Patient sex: M
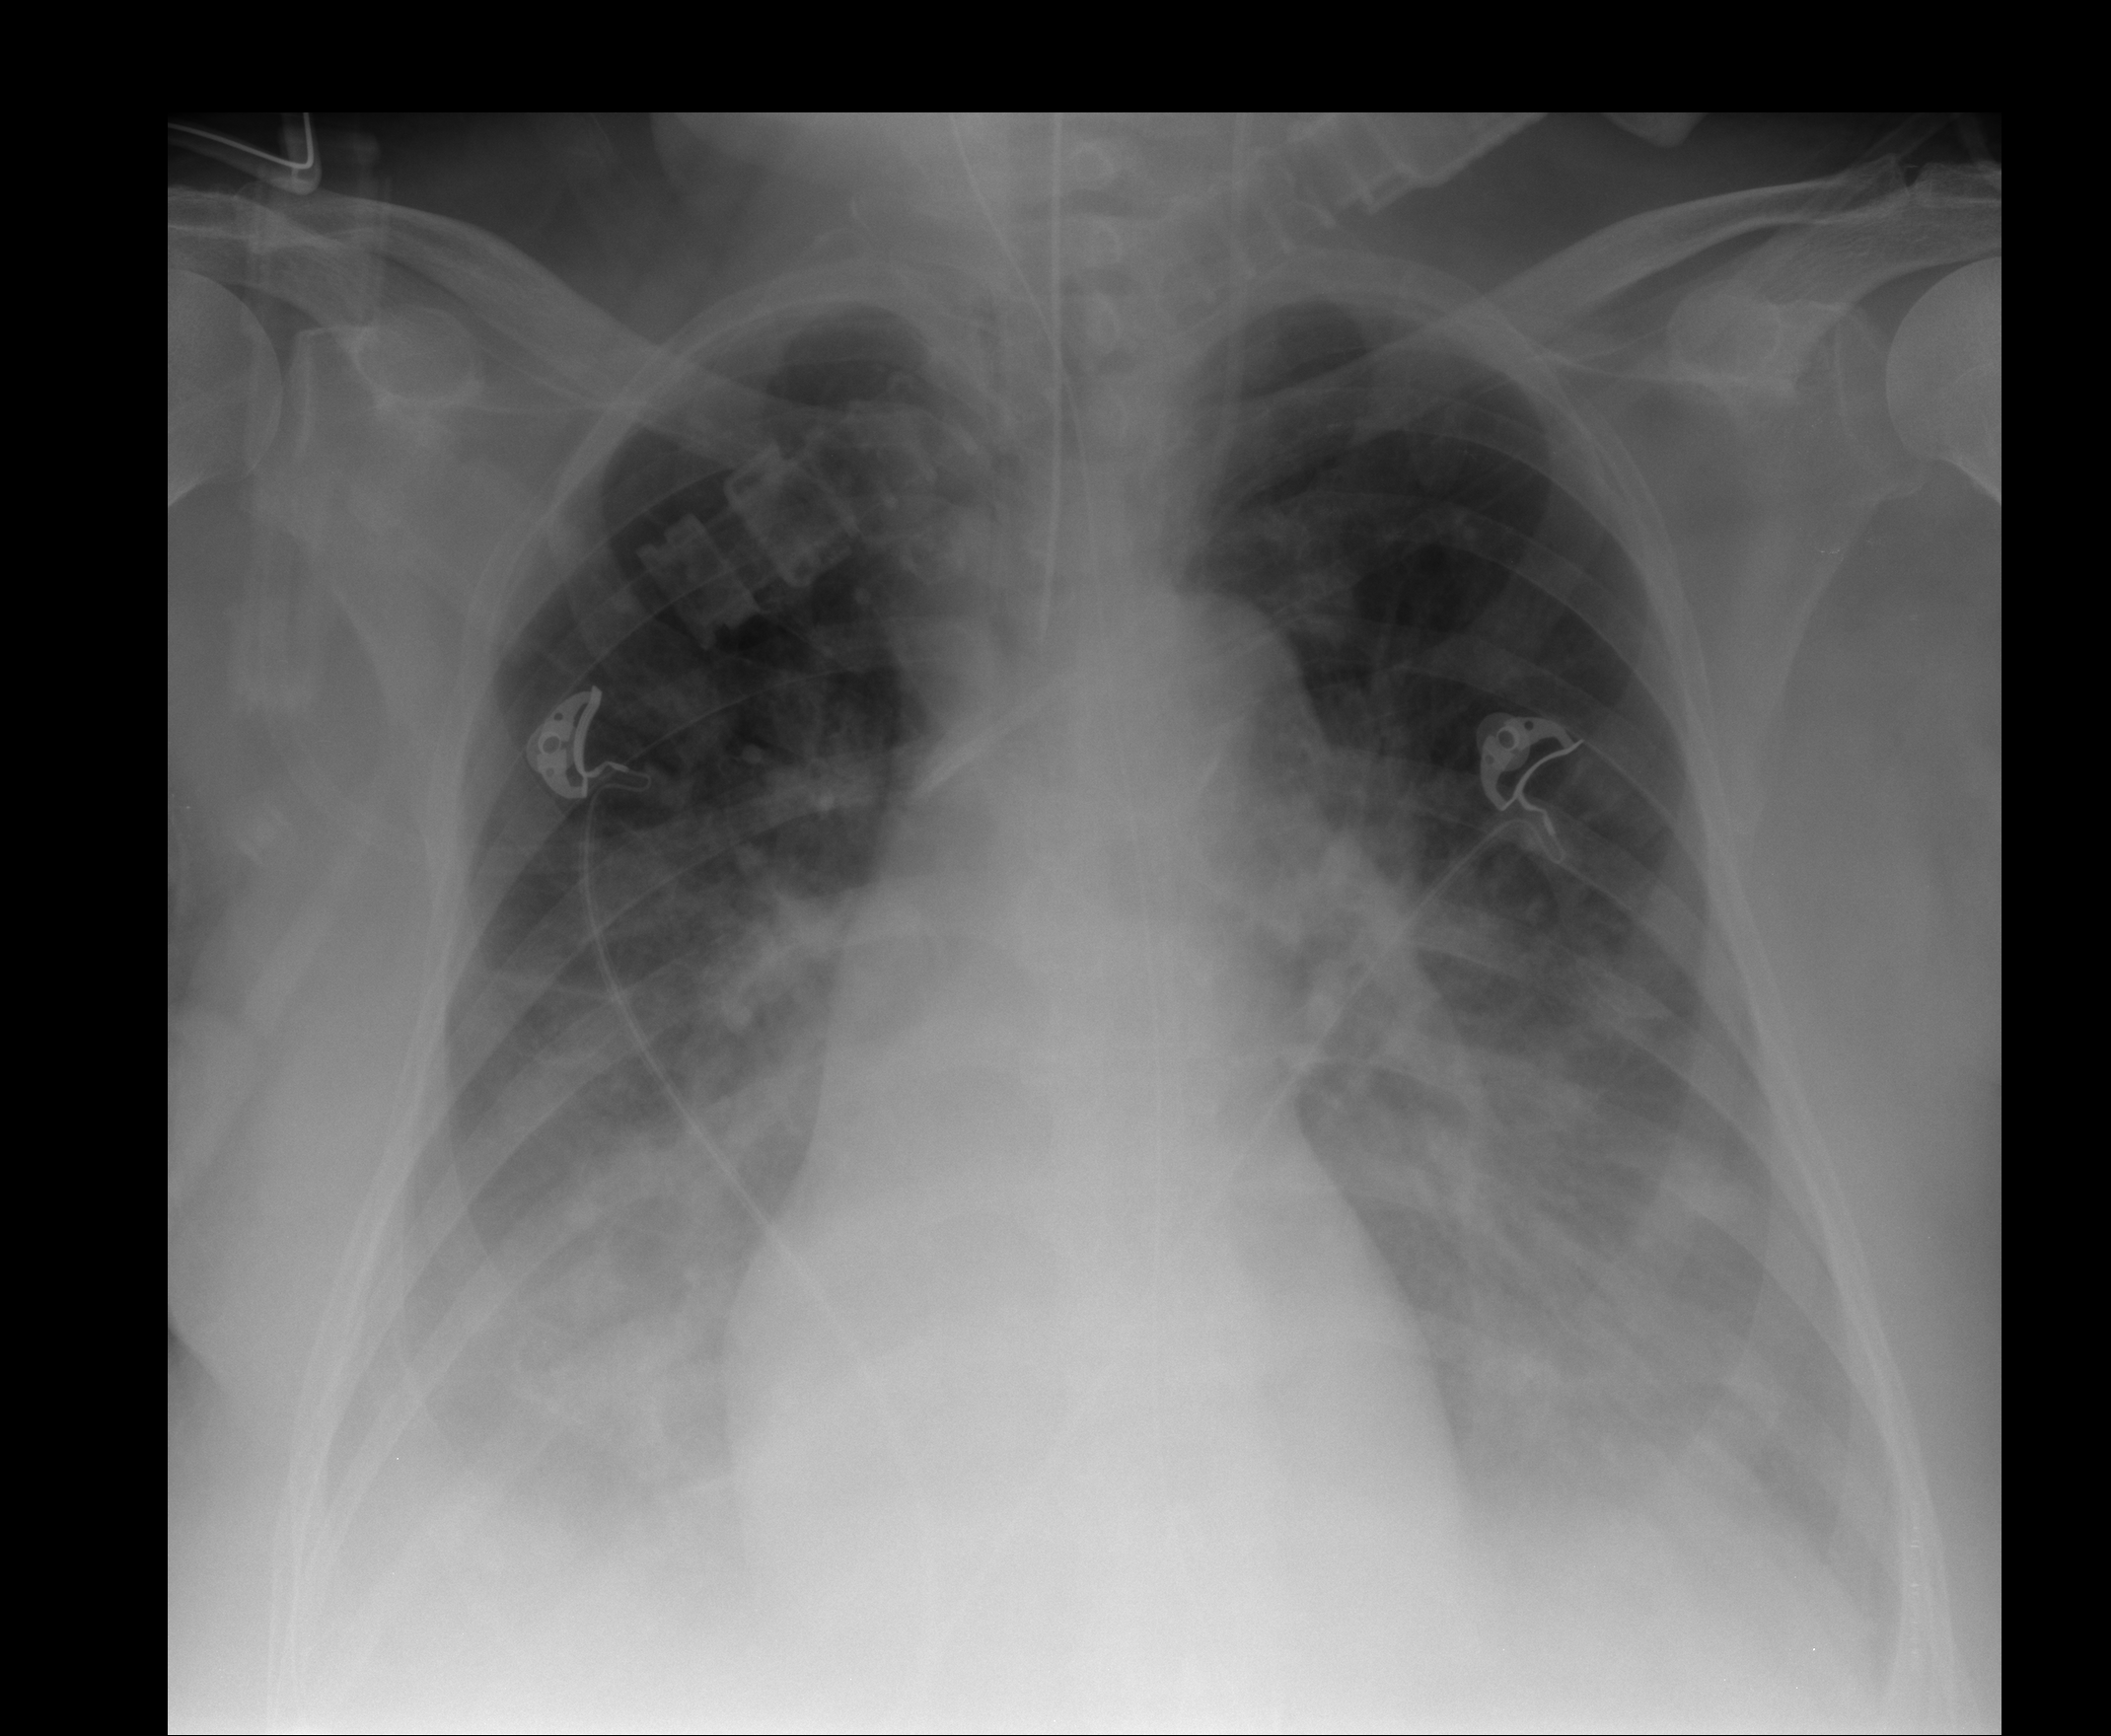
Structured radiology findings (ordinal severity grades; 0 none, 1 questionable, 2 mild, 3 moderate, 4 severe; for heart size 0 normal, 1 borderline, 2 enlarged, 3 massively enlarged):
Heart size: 1
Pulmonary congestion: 2
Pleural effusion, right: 2
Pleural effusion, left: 2
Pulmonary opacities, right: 1
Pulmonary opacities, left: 1
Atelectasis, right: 2
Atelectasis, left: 2